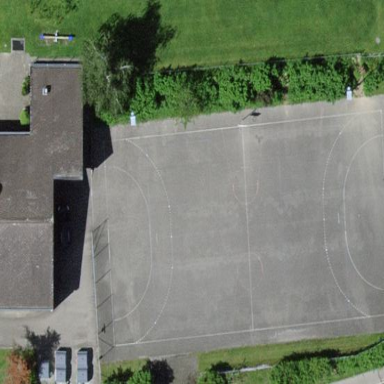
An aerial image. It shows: Multi-sport pitch with asphalt surface.